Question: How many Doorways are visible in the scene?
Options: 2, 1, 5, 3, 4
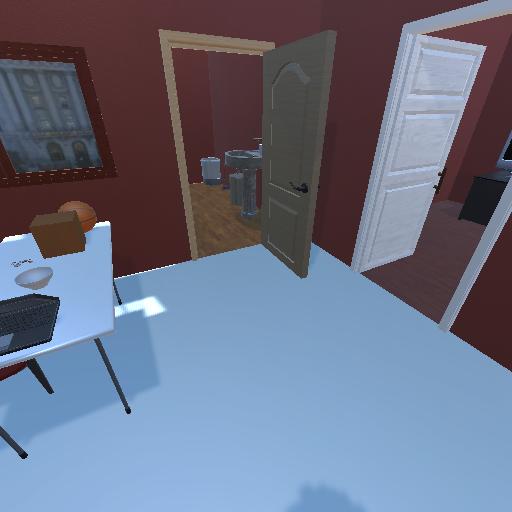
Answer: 2